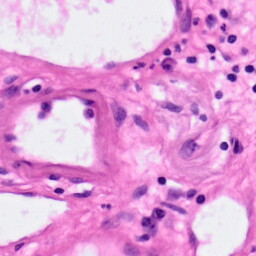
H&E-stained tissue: Pancreatic